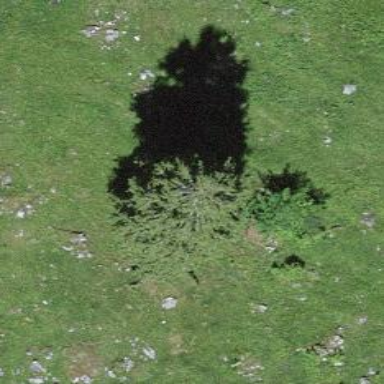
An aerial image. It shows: Needle-leaved tree in its natural environment.